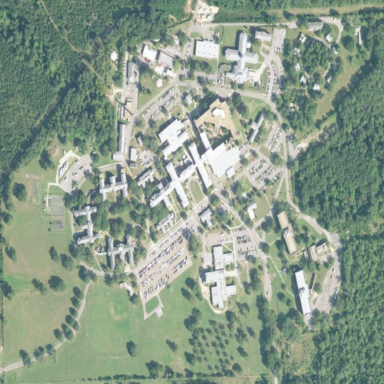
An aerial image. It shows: Hospital providing healthcare services.